Question: Does a unique constraint include a not null constraint?
I have a case that one attribute 'cellPhone' can be 'NULL' but cannot be repeated, so I give it 2 constraints: "not null" and "unique", in a case of updating the record, if user didn't enter a value I put 0 in the field, so it makes this exception:
'''
SEVERE: java.sql.SQLIntegrityConstraintViolationException: ORA-00001: unique constraint (TEST1.OSQS_PARENTS_CELLPHONE_UK) violated
'''
What should I do in the 'UPDATE' case?
here's the definition of table ddl
'''
CREATE TABLE "TEST1"."OSQS_PARENTS"
( "PARENT_NO" NUMBER(38,0),
"PARENT_NAME" VARCHAR2(4000 BYTE),
"PARENT_ID" NUMBER(38,0),
"PARENT_EMAIL" VARCHAR2(30 BYTE),
"PARENT_CELLPHONE" NUMBER(38,0)
)
'''
and here's an image of the constraints

and here is the update statement
'''
Parent aParent; //is an object I pass through a function
String SQlUpdate = "UPDATE OSQS_PARENTS P SET P.PARENT_ID=?,P.PARENT_EMAIL=?,P.PARENT_CELLPHONE=?"
+ " where P.PARENT_NO=?";
PreparedStatement pstmt = null;
try {
pstmt = con.prepareStatement(SQlUpdate);
pstmt.setLong(1, aParent.getId());
pstmt.setString(2, aParent.getEmail());
pstmt.setLong(3, aParent.getCellPhoneNo());
pstmt.setLong(4, parentNo);
pstmt.executeUpdate();
}
'''
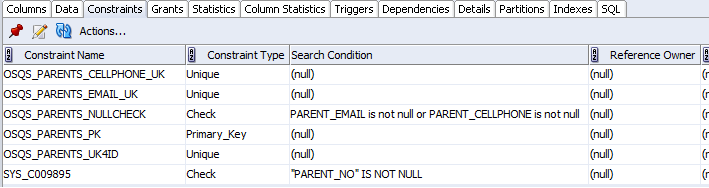
Answer: it sounds like this:
cellPhone must be unique. When user does not input value, you mark it as a 0. Thus it fails when you try to insert multiple 0 values into a 'UNIQUE' column.
I believe you need to drop the NOT NULL constraint on the column (allow it to be UNIQUE yes, but allow NULLS).
Then when user inputs no value, use it as a NO value (unknown = null <> 0 -- 0 is a known value )
throw an IF into your statement, if value then what you have, otherwise SET IT TO NULL!
'''
pstmt.setNull(3, java.sql.Types.INTEGER);
'''